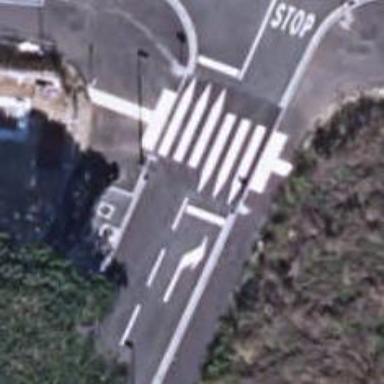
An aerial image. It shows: Marked crossing with traffic calming table.